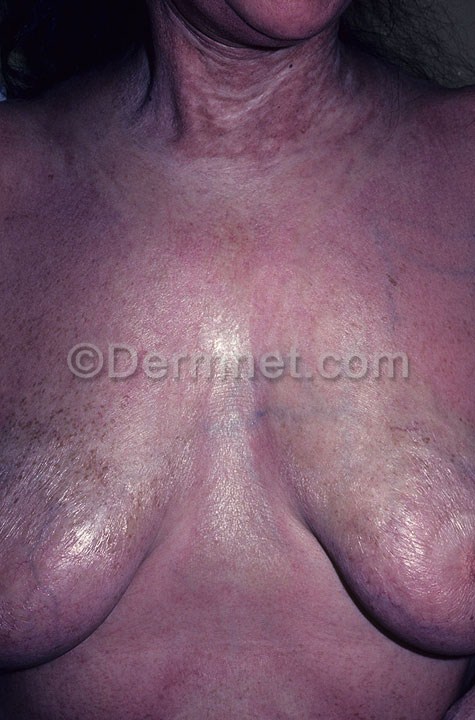
Disease: Lupus and other Connective Tissue diseases